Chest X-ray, AP view. Patient: 44 years old, sex M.
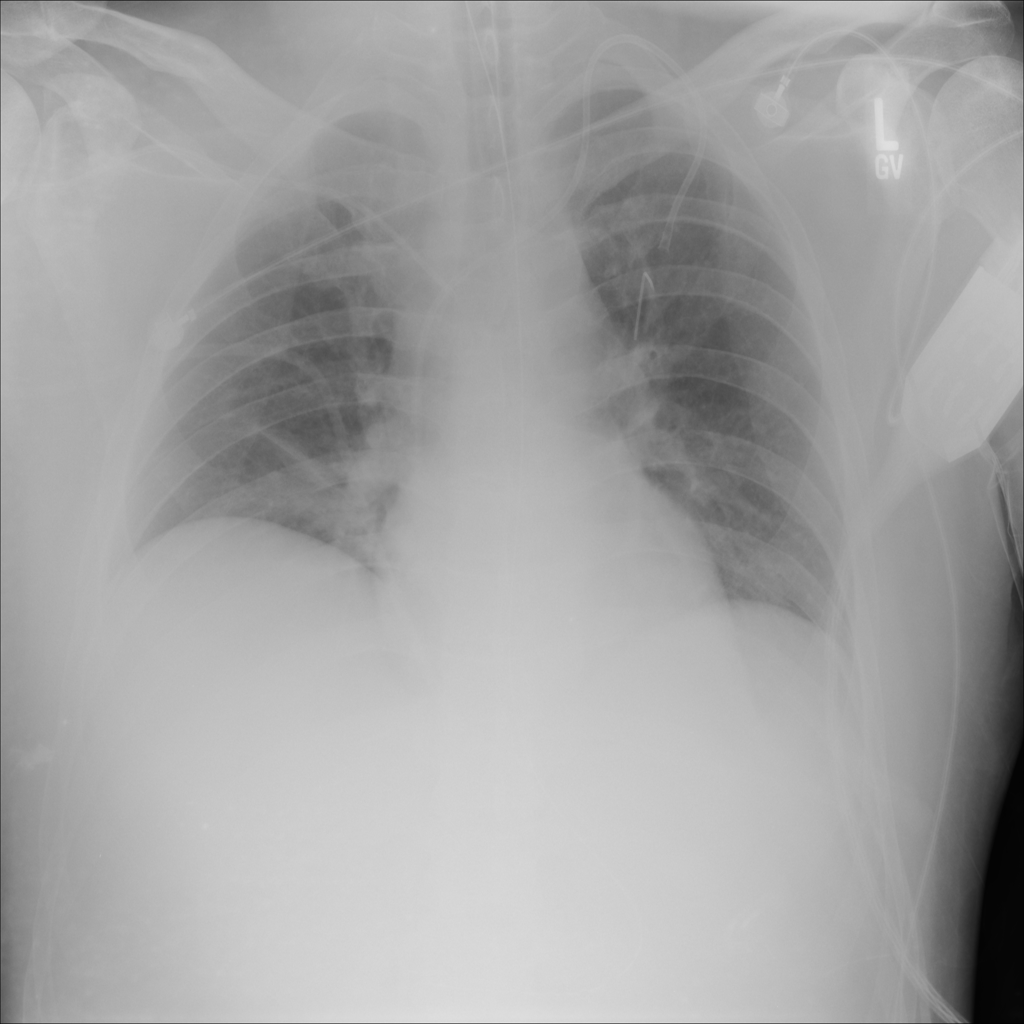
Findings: Atelectasis